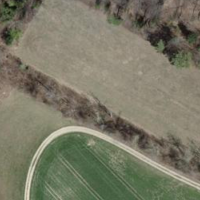
EUNIS habitat code: 44
Species observed at this site:
Phaneroptera falcata
Nemobius sylvestris
Pseudochorthippus parallelus